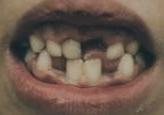
Condition: hypodontia